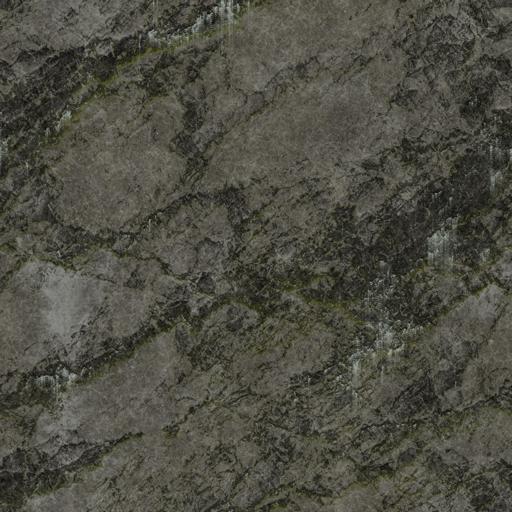
Tags: cliff grey rock rough stone